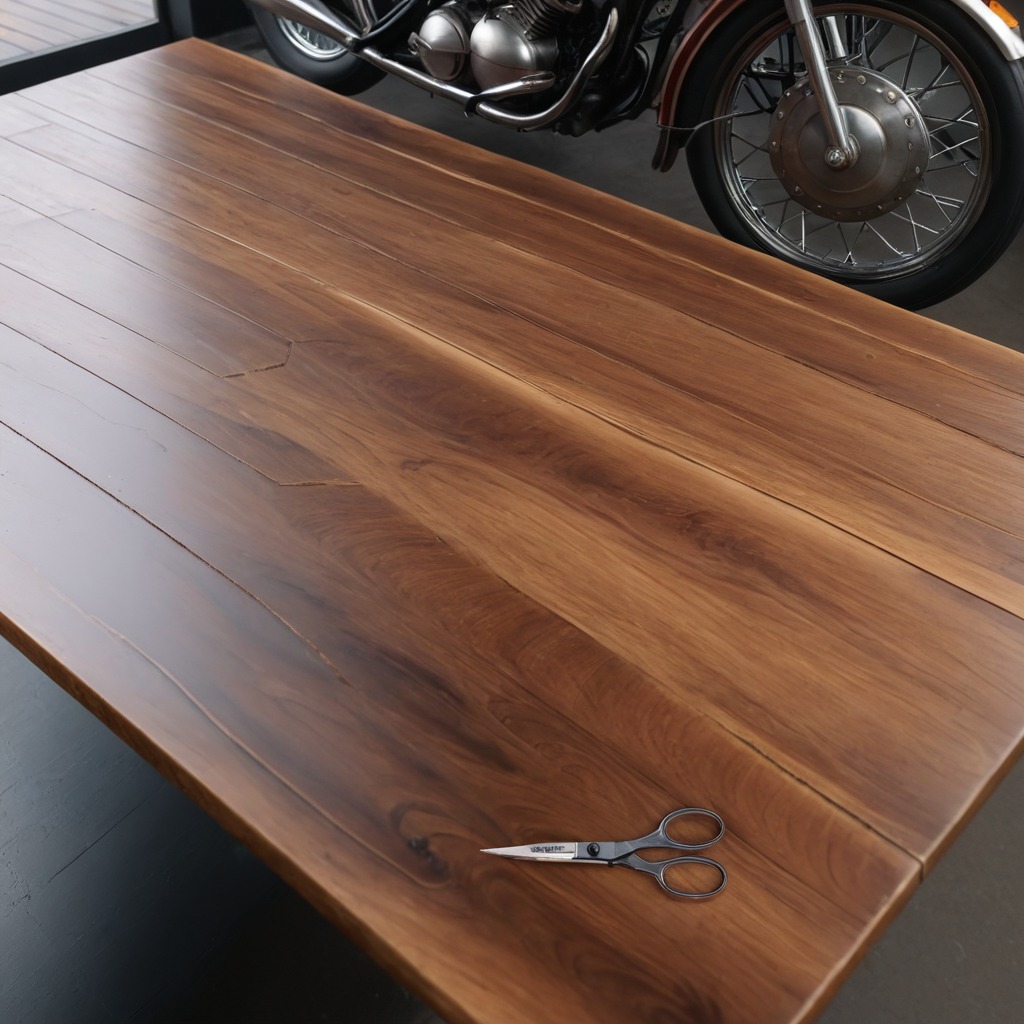
A scissor is lying on an oil-spilled wooden table in a vintage motorcycle garage.